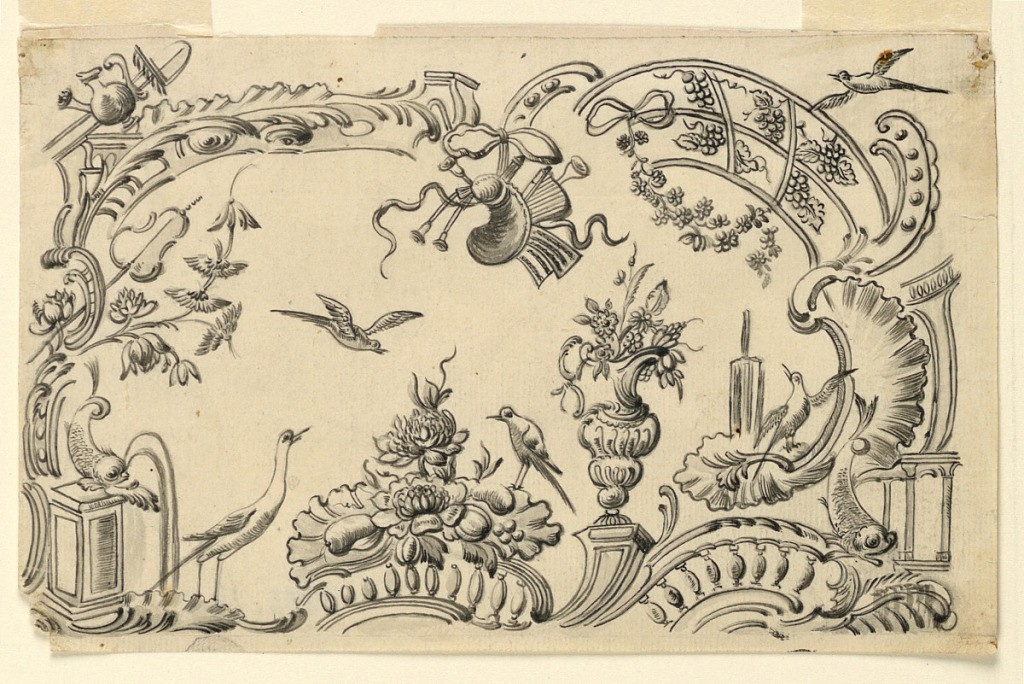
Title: Leaf with Motifs for Decorations of Snuff Boxes
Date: ca. 1740
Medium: Pen and ink, brush and Chinese black on paper
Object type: Drawing
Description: A rocaille frame with a crane, a dolphin fountain, farming tools and a fountain at right. A trophy of musical instruments hangs from a bracket, top center. A bunch of flowers and fruits iwth a standing bird lies upon a balusttrade, bottom center. A bird flies toward it.